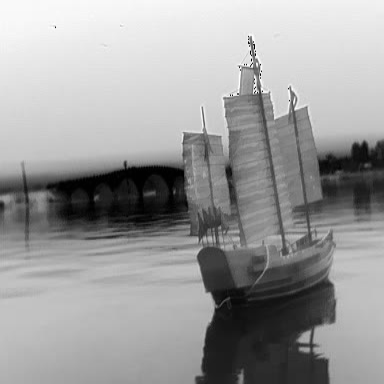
There is a sailboat in the infrared image.